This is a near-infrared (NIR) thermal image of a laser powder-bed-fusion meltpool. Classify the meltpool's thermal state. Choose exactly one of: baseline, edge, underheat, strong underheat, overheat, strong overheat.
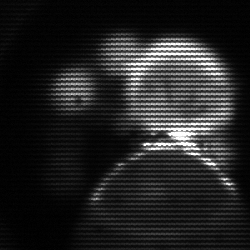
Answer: edge